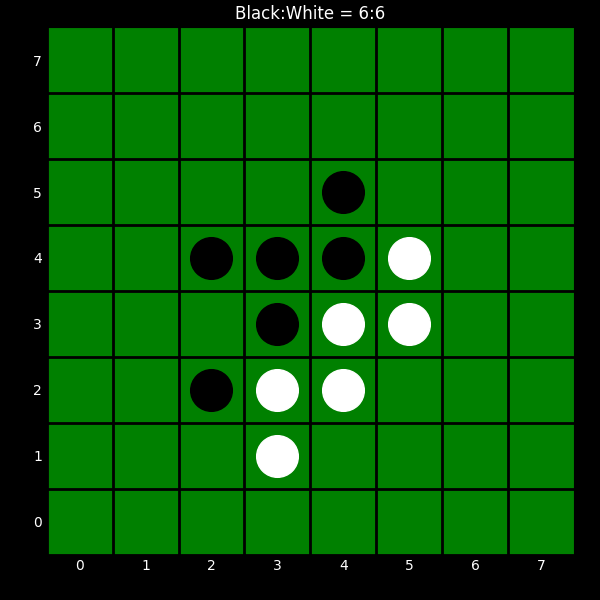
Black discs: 6
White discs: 6